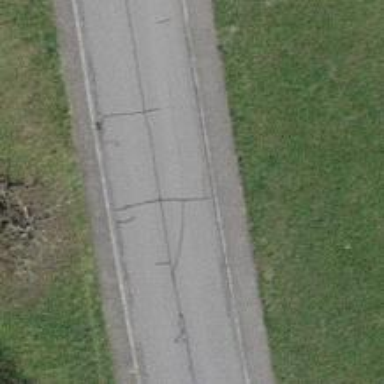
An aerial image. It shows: Residential road with asphalt surface and sidewalks on both sides.